Question: I want to make url buttons in whatsapp but the template is very restrictive because it doesn't allow to change the url outside the bussines manager. Is it possible to do buttons like the Quick Reply but to open urls?
I try to use this template but it can't be reused, if I want to have several buttons I should create many templates for different URLs
Template url

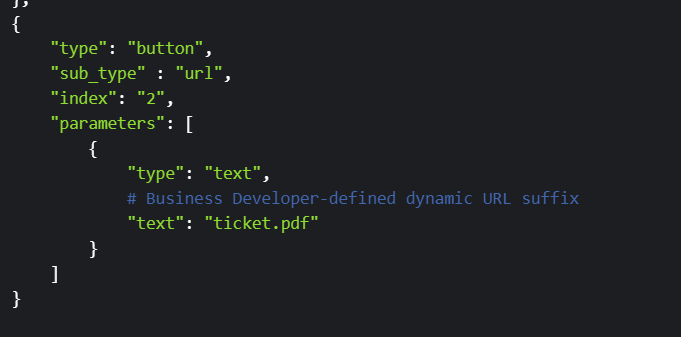
Answer: Unfortunately, it is not currently possible to create buttons in WhatsApp messages that open URLs, other than the pre-approved buttons available through the WhatsApp Business Manager.
Quick Reply buttons in WhatsApp are only able to send a pre-defined message to the recipient, and cannot be used to open URLs.
If you want to create buttons that open URLs in WhatsApp messages, you would need to use a different messaging platform or app that supports this feature. There are many such platforms available, and you can choose one that best fits your needs.